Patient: sex M, age 76
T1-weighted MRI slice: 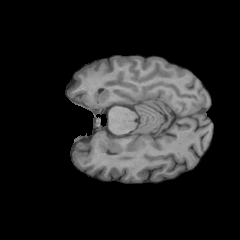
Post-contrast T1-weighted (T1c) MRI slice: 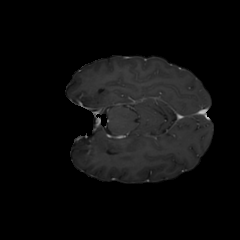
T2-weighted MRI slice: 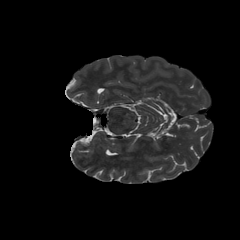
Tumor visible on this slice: no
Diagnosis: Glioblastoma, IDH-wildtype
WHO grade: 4